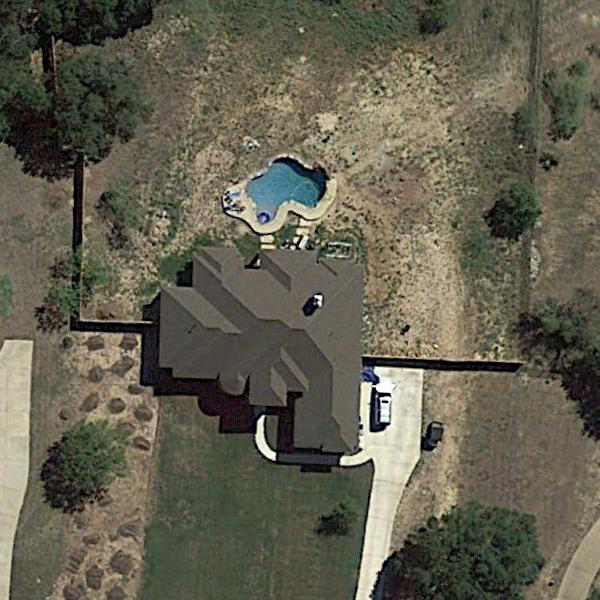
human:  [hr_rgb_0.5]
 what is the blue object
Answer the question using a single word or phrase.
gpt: pond